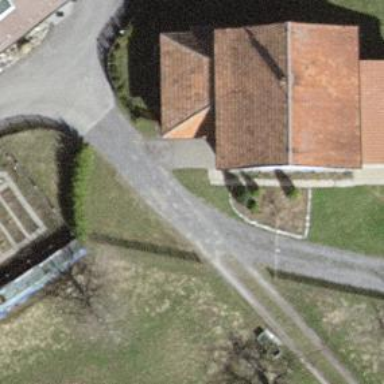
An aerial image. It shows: Simple house.